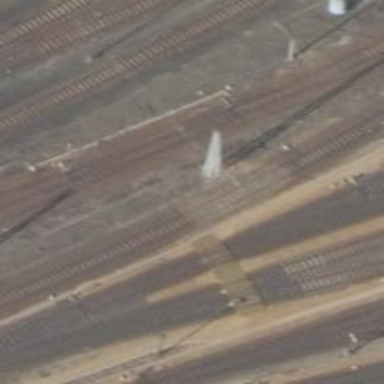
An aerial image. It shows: Railway switch.